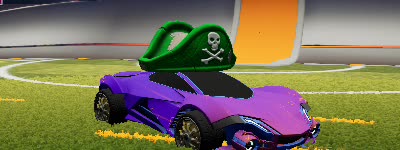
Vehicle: werewolf